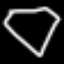
Label: diamond